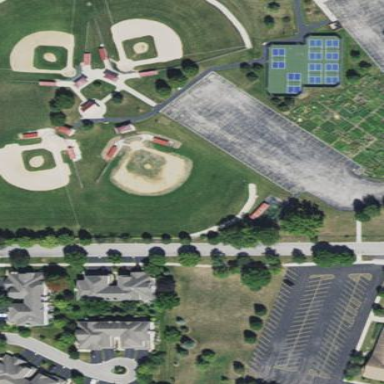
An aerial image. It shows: Baseball pitch for leisure land.